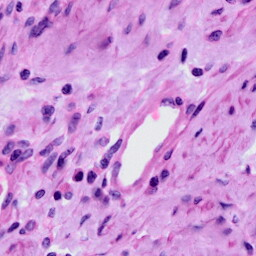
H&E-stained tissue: Cervix